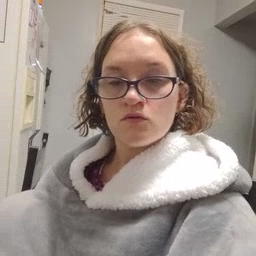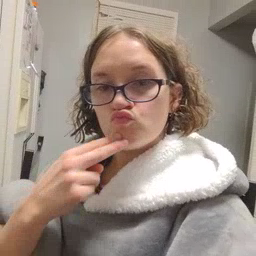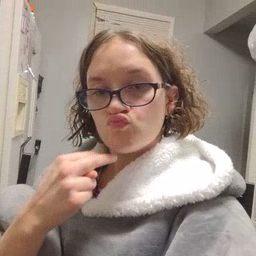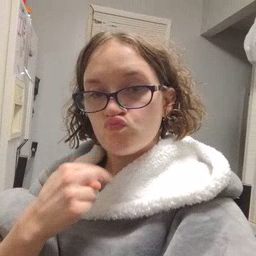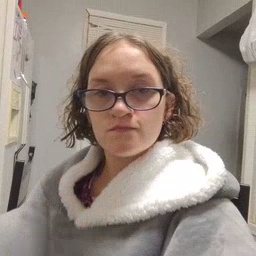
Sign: cute